Interaction volume radius: 5 \u00c5
Interaction volume height: 35 \u00c5
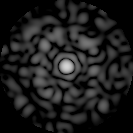
Disorder parameter: 0.8081